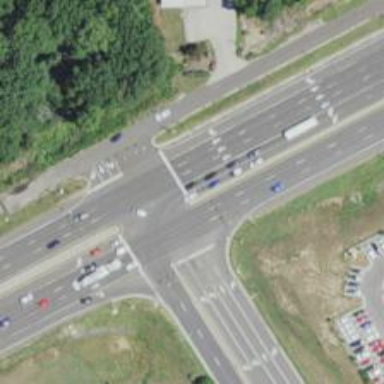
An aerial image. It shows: Expressway with asphalt surface categorized as trunk highway.